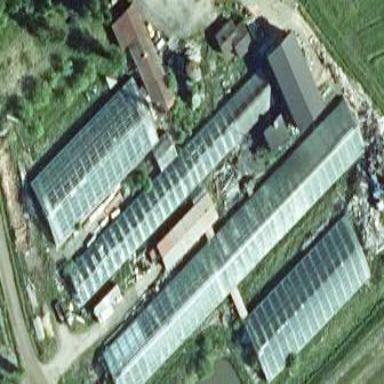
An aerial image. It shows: Area dedicated to greenhouse horticulture.